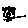
Label: moon